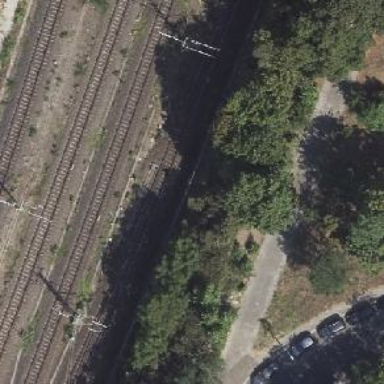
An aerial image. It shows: Railway switch with the turnout on the right side.